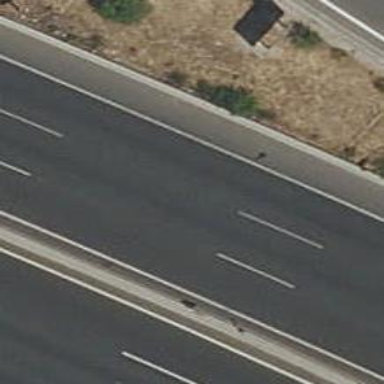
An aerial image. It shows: Asphalt motorway.